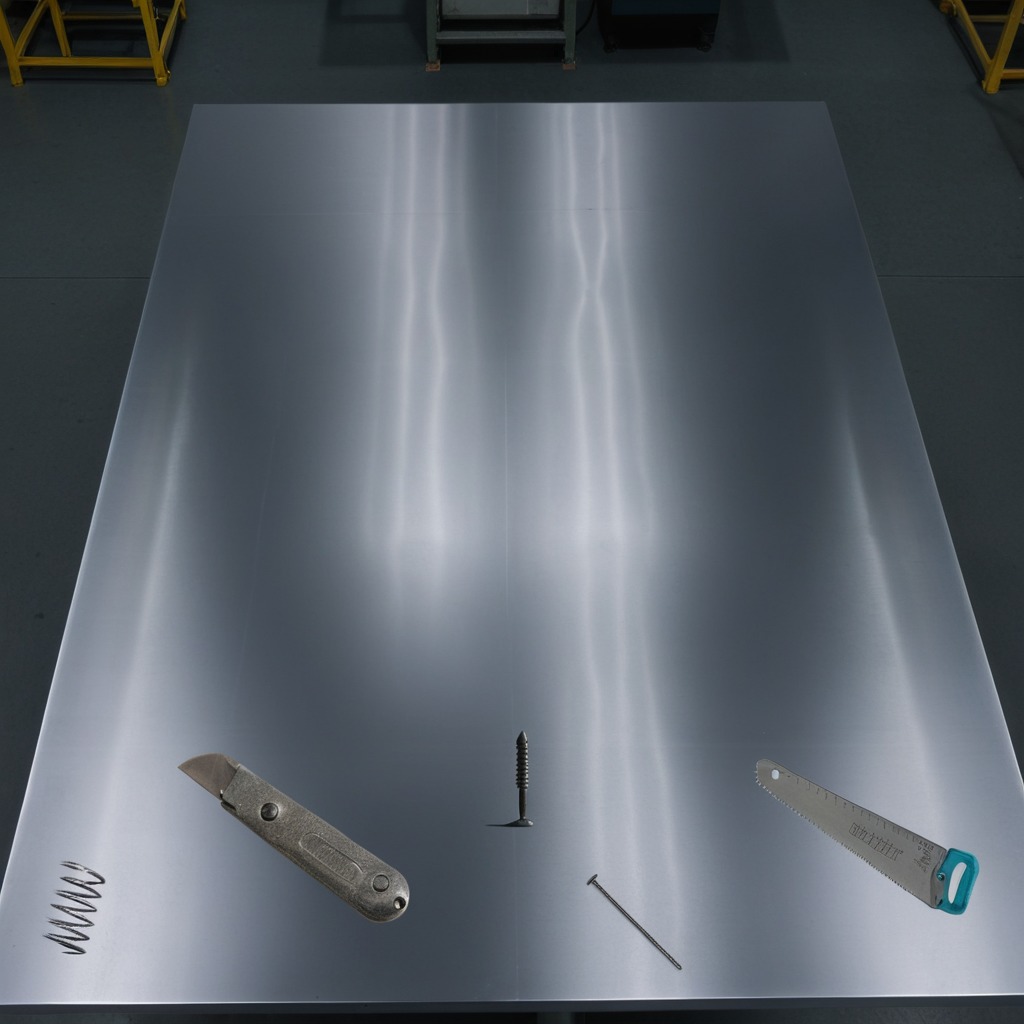
A utility knife, a metal machine screw, an iron nail, a coiled metal spring, and a handheld metal saw are lying on the clean empty table in the evening.